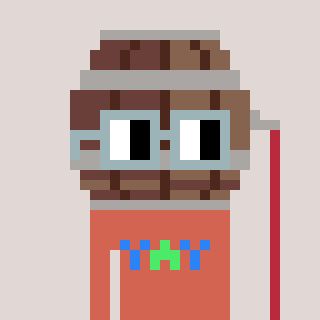
a pixel art character with square dark gray glasses, a wine barrel-shaped head and a peachy-colored body on a warm background